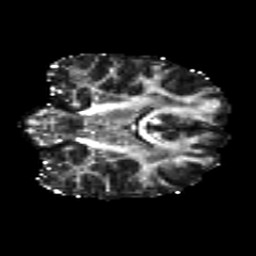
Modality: FA
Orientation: coronal
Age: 25
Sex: female
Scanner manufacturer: siemens
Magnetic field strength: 3 T
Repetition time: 8.8 s
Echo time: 0.085 s